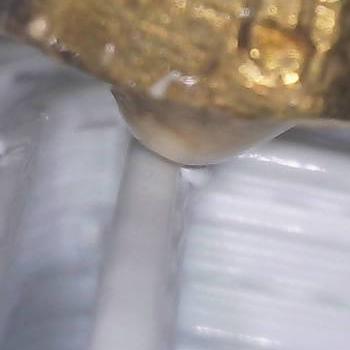
Flow rate: 300%